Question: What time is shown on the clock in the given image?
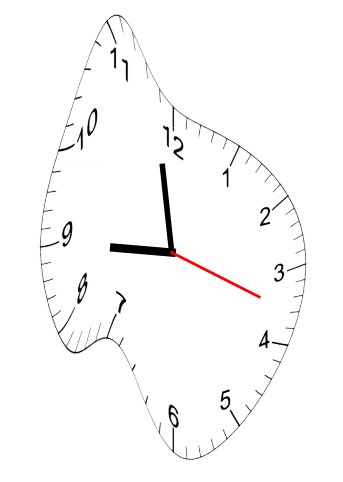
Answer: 08:58:18